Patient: sex M, age 35
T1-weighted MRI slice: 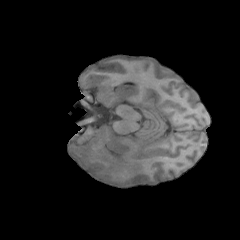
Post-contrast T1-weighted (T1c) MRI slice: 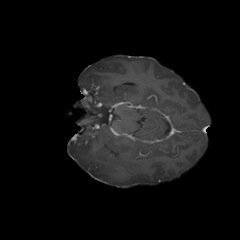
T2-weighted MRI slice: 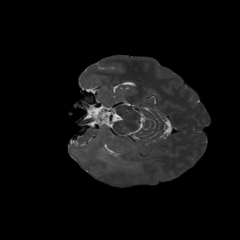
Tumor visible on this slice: yes
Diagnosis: Astrocytoma, IDH-wildtype
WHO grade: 2